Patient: sex M, age 57
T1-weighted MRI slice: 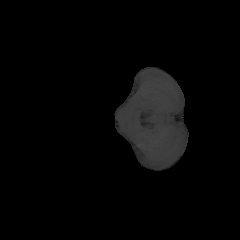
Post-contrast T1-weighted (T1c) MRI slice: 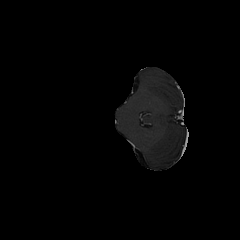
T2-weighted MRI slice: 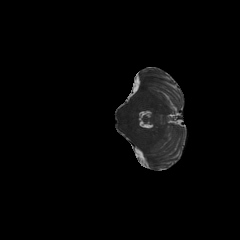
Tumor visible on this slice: no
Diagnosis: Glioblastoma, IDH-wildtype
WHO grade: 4